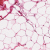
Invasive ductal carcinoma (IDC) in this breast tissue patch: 0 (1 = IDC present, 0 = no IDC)